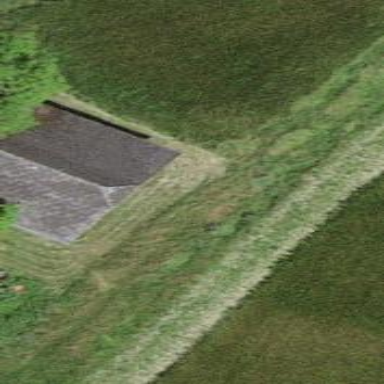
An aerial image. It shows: Rural barn.